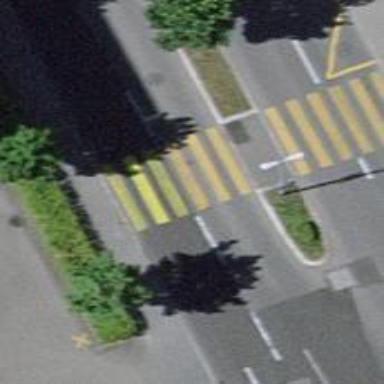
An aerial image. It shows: Uncontrolled zebra crossing with notable zebra markings.